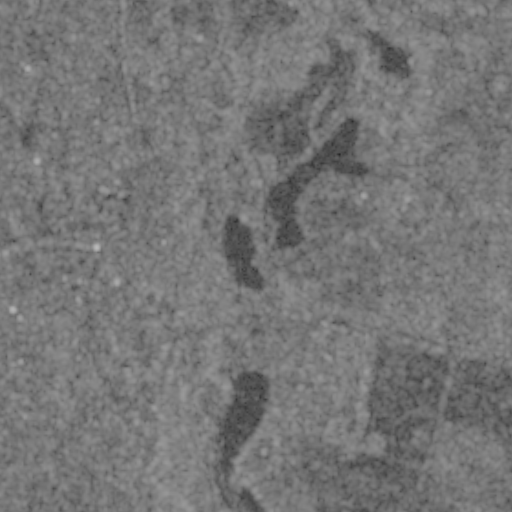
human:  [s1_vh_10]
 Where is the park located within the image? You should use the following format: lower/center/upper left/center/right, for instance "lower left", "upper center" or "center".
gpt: The park is located in the left of the image.
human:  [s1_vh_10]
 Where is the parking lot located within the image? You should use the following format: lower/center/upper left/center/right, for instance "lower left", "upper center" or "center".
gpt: The parking lot is located in the upper left of the image.
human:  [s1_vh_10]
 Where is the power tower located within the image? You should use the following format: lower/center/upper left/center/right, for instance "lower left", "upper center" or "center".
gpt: The power tower is located in the lower left of the image.
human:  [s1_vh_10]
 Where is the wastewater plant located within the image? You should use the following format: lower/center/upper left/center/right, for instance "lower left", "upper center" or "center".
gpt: The wastewater plant is located in the lower left of the image.
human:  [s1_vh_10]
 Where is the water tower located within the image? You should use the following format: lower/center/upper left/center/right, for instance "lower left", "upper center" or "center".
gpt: The water tower is located in the upper left of the image.
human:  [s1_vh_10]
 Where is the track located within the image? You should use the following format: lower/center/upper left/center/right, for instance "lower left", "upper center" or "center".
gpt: There is no track in the image.

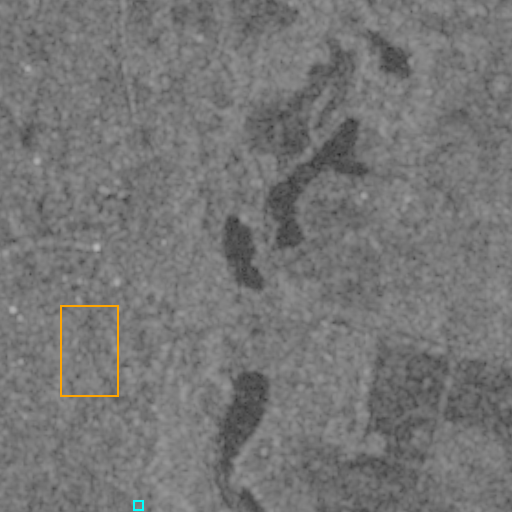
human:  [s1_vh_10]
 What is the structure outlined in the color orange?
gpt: The structure outlined in orange is a park.
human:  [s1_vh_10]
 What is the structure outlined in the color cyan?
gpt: The structure outlined in cyan is a wastewater plant.
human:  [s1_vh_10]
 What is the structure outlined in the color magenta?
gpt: There is no magenta outline.